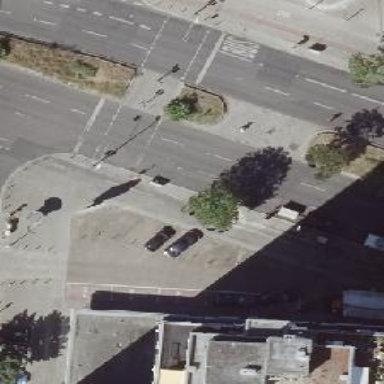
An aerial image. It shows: Road with traffic signals at the crossing.